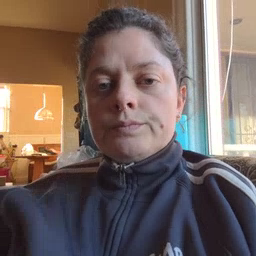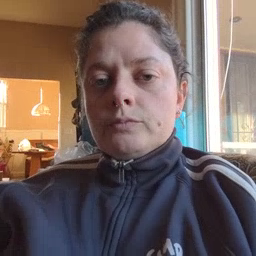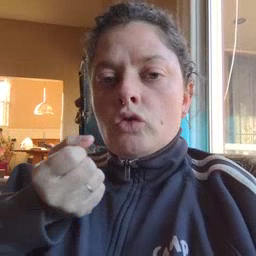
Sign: drawer